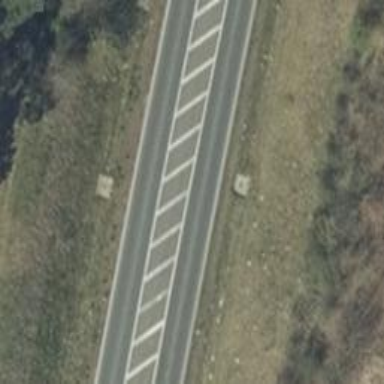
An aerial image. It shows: Asphalt motorroad with trunk classification.